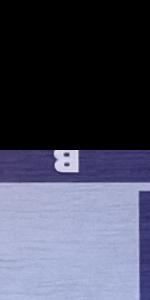
Label: Empty